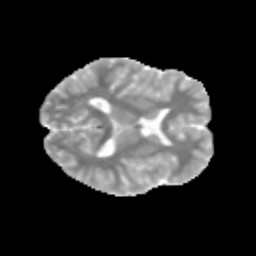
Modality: MD
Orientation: axial
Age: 13
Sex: male
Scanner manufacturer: siemens
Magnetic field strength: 3 T
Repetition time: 3.8 s
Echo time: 0.07 s